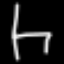
Label: chair